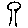
Label: tree